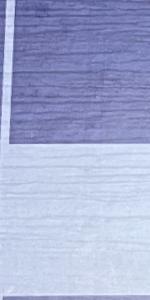
Label: Empty